【题型】解答题　【知识点】解析几何　【难度】easy
我国计划发射火星探测器天问一号，该探测器的运行轨道是以火星（其半径 \( R = 34 \) 百公里）的中心 \( F \) 为一个焦点的椭圆。如图，已知探测器的近火星点（轨道上离火星表面最近的点）\( A \) 到火星表面的距离为 8 百公里，远火星点（轨道上离火星表面最远的点）\( B \) 到火星表面的距离为 800 百公里。

\noindent (1) 请求出天问一号运行轨道的椭圆标准方程；

\noindent (2) 假定该探测器由近火星点 \( A \) 第一次逆时针运行到与轨道中心 \( O \) 的距离为 \( \sqrt{ab} \) 百公里时进行变轨，其中 \( a \)、\( b \) 分别为椭圆的长半轴、短半轴的长，求此时探测器与火星表面的距离（精确到 1 百公里）。

\vspace{1em}
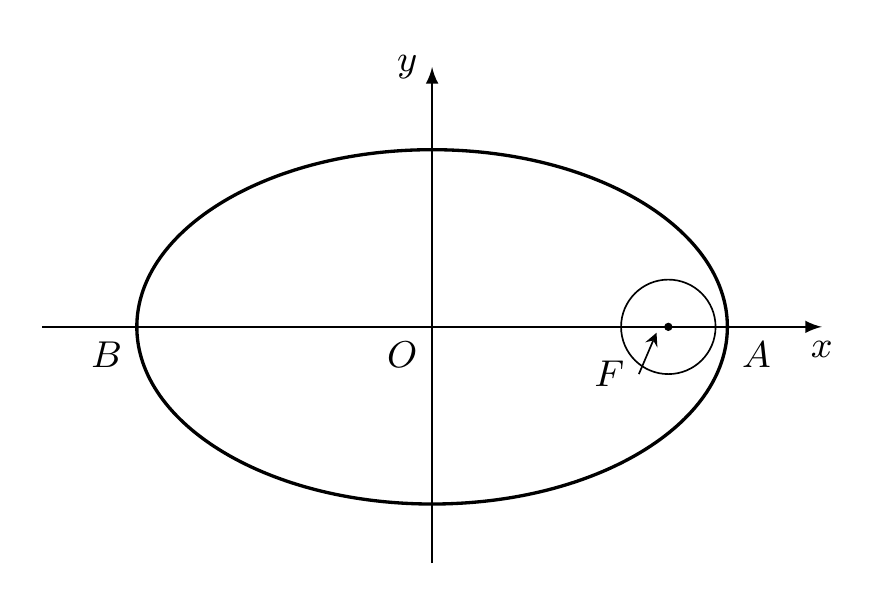
【解答】
\noindent \textbf{【答案】}
\noindent (1) \(\dfrac{x^2}{191844} + \dfrac{y^2}{35028} = 1\)

\noindent (2) 187 百公里

\vspace{1em}
\noindent \textbf{【知识点】} 求平面两点间的距离、根据 \( a \)、\( b \)、\( c \) 求椭圆标准方程

\vspace{1em}
\noindent \textbf{【分析】}
\noindent (1) 设椭圆方程为：\(\dfrac{x^2}{a^2} + \dfrac{y^2}{b^2} = 1\)，由 \( a + c = 800 + 34 \)，\( a - c = 8 + 34 \) 求解；

\noindent (2) 设变轨时，探测器位置为 \( P(x_0, y_0) \)，由 \( x_0^2 + y_0^2 = ab \) 和 \(\dfrac{x_0^2}{191844} + \dfrac{y_0^2}{35028} = 1\) 求解。

\vspace{1em}
\noindent \textbf{【详解】}
\noindent (1) 解：设椭圆方程为：\(\dfrac{x^2}{a^2} + \dfrac{y^2}{b^2} = 1\)，

由题意得 \( a + c = 800 + 34 \)，\( a - c = 8 + 34 \)，

解得 \( a = 438 \)，\( c = 396 \)，则 \( b^2 = a^2 - c^2 = 35028 \)，

所以椭圆方程为：\(\dfrac{x^2}{191844} + \dfrac{y^2}{35028} = 1\)；

\noindent (2) 设变轨时，探测器位置为 \( P(x_0, y_0) \)，

则 \( x_0^2 + y_0^2 = ab = 81975.1 \)，又 \(\dfrac{x_0^2}{191844} + \dfrac{y_0^2}{35028} = 1\)，

解得 \( x_0 = 239.7 \)，\( y_0 = 156.7 \)，

所以 \(\sqrt{(x_0 - c)^2 + y_0^2} - R \approx 187\)。